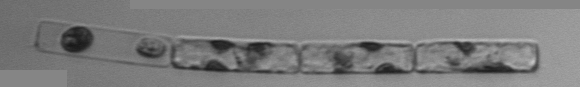
Label: Guinardia_delicatula_TAG_internal_parasite